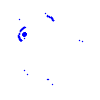
Particle: pion